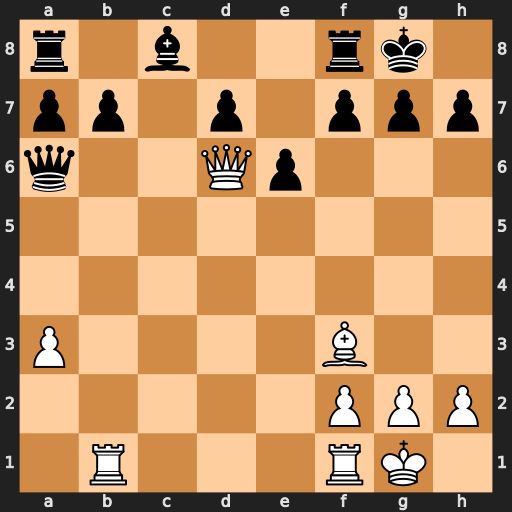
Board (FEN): r1b2rk1/pp1p1ppp/q2Qp3/8/8/P4B2/5PPP/1R3RK1
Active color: w
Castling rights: -
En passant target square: -
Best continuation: Qxa6 bxa6 Bxa8